Question: A couple years ago I remember I was able to see all my CSS and HTML changes highlighted in the sources, and it listed all the changes I made by line numbers.
But I can't seem to find this feature anymore. I know I can save the CSS file with the new changes But I would like to see all the changes marked,and which files I changed.
I found this picture from another question that shows what I'm talking about.

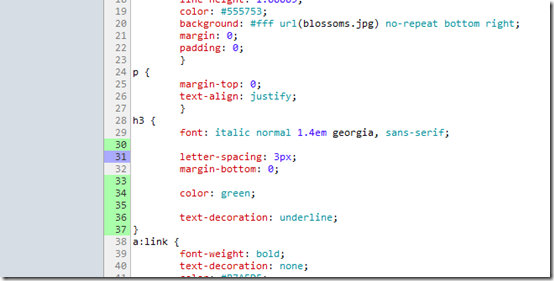
Answer: The UI for this has changed a bit.
After you have modified an external stylesheet, right-click its resource in the Resources panel and choose 'Local Modifications...' in the context menu that appears. You will see a drawer at the bottom of your DevTools window, containing a tree of revisions. Expand any revision to see its diff to the previous one, inline.